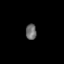
Tissue: lung
Cell type: Endothelial cells
Senescence score: 0.6317
Nuclear area (px): 160
Mean DAPI intensity: 112.206